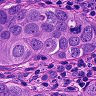
Metastatic tissue present: yes